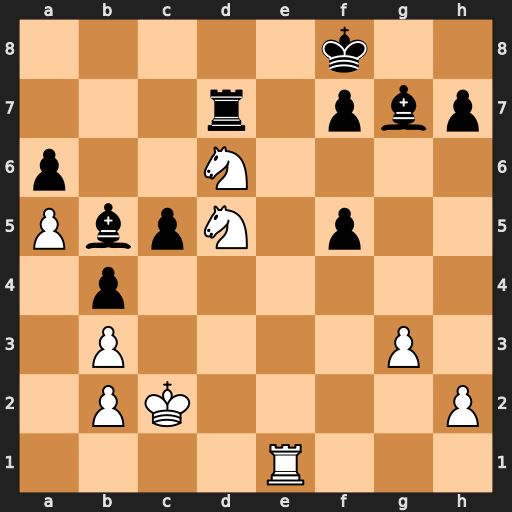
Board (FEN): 5k2/3r1pbp/p2N4/PbpN1p2/1p6/1P4P1/1PK4P/4R3
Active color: w
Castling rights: -
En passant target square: -
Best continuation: Re8#